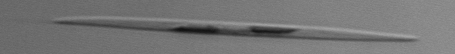
Label: pennate_Pseudo-nitzschia